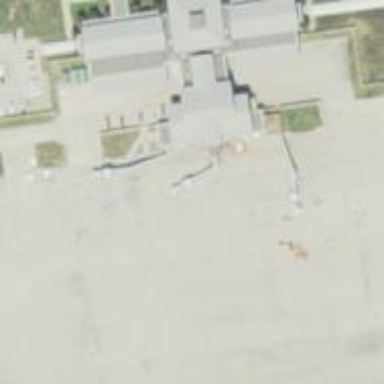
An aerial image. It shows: Apron at the airport.